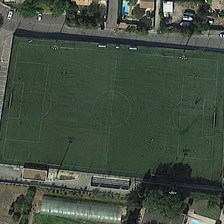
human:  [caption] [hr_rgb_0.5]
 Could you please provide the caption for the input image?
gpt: many people are in a football field near several buildings and green trees .

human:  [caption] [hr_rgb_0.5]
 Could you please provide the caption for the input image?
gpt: many people are in a football field near several buildings and green trees .

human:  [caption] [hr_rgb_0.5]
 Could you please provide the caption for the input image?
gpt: many people are in a football field near several buildings and green trees .

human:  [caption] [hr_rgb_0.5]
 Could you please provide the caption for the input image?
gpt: many people are in a football field near several buildings and green trees .

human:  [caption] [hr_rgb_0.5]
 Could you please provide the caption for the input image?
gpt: many people are in a football field near several buildings and green trees .